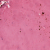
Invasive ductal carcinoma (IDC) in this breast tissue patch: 0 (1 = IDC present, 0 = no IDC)